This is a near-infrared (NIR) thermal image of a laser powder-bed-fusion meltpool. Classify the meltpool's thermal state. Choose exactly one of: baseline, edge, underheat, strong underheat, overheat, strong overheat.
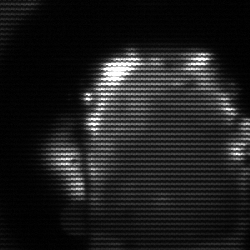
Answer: baseline